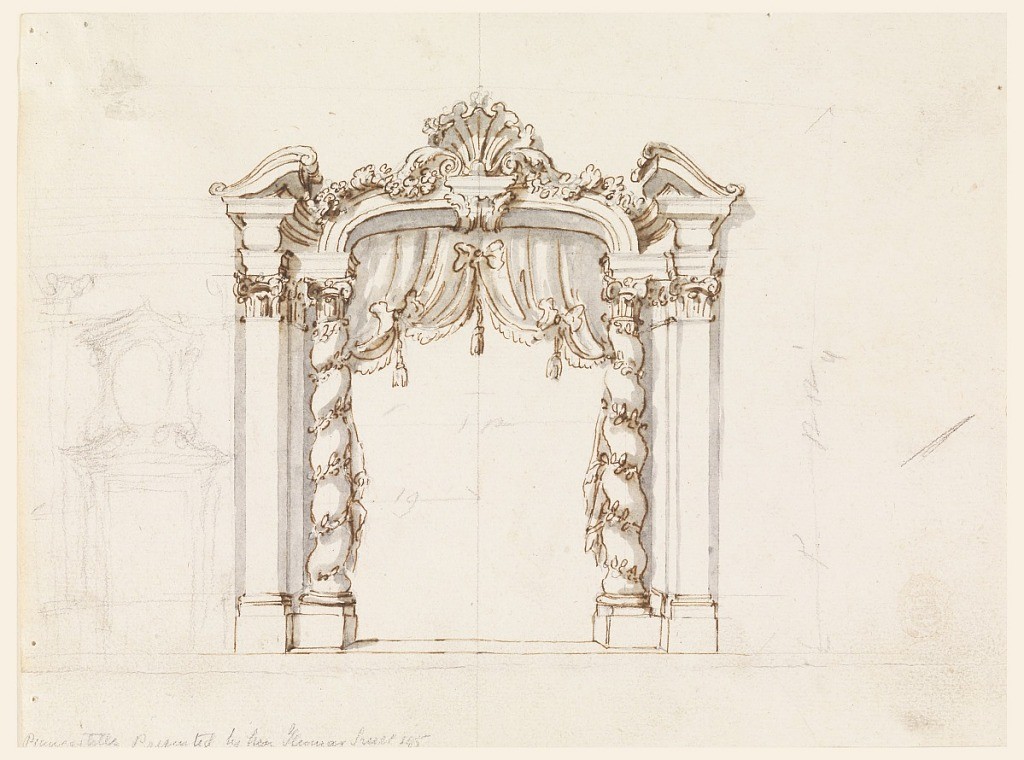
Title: Project for an Entrance
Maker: Carlo Marchionni, Italian, 1702–1786
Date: ca. 1745
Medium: Graphite, pen and ink, brush and watercolor on paper
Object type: Drawing
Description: An entryway framed by a pair of columns and pilasters supporting an entablature and the cornice of a pediment. The inner frame with the arch is supported by two twisting solomonic columns, between which is a curtain or baldachino. On top, a shell between two garlands. Dimensions are written in the artist's hand.